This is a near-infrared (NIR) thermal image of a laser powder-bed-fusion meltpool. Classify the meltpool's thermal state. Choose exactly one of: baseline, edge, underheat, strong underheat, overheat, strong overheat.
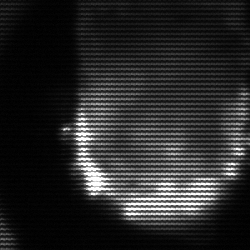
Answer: baseline